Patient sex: M
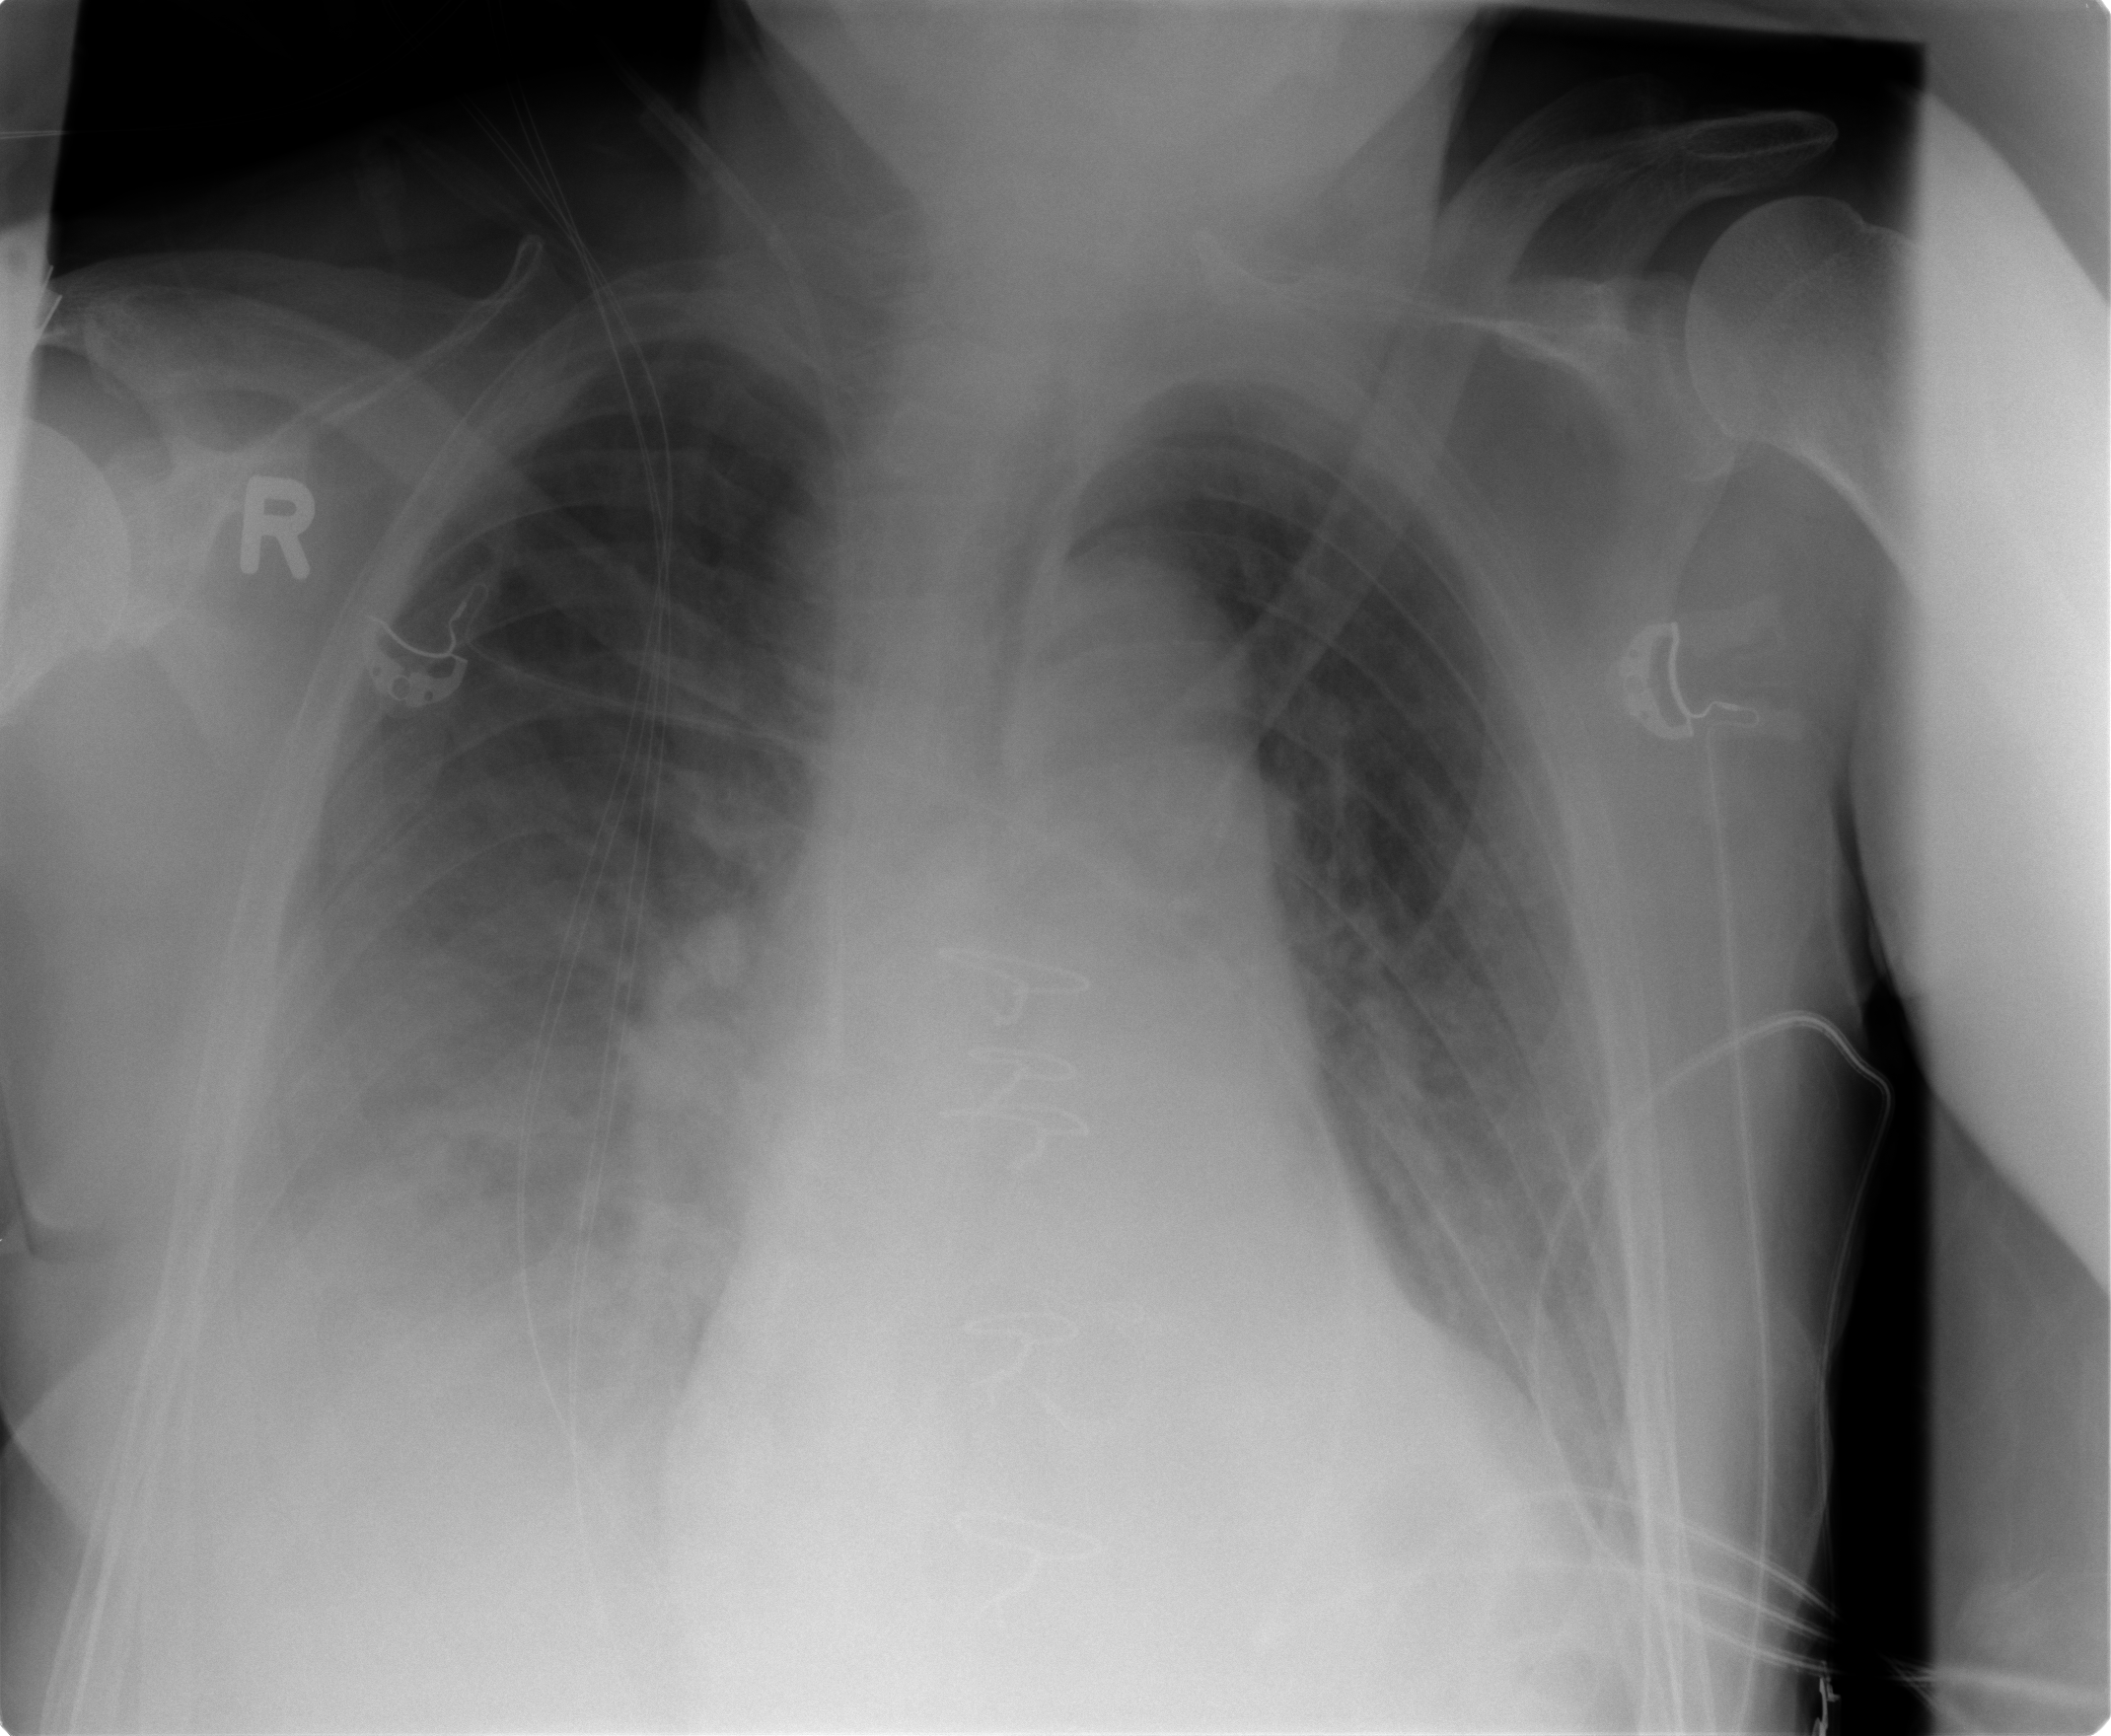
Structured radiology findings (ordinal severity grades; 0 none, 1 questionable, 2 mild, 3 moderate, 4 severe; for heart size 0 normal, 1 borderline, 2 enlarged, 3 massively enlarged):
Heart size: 2
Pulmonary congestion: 2
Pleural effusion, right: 3
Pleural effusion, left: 0
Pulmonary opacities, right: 2
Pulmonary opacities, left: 0
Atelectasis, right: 2
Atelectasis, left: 2